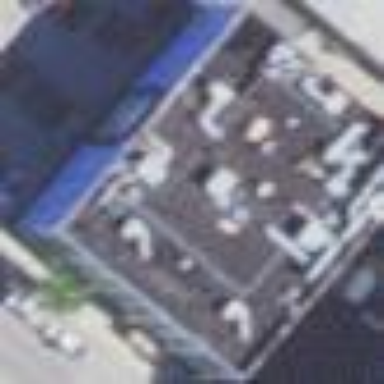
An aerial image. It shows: Commercial building that is theatre.